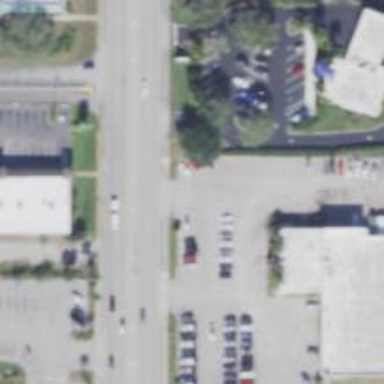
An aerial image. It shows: Primary highway with asphalt surface and separate sidewalk.